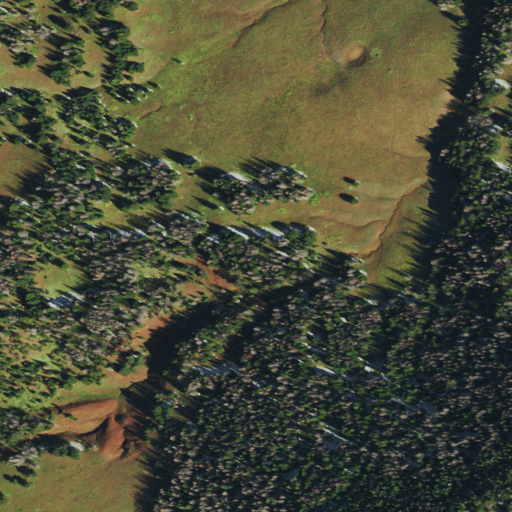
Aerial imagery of mountains in Wyoming named Red Hills containing evergreen forest and shrub